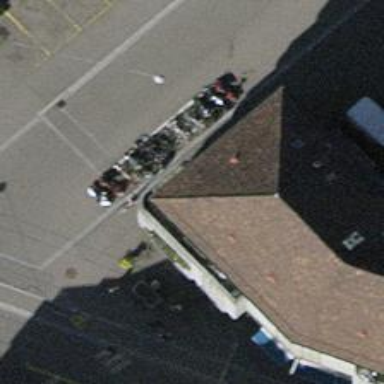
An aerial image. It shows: Bicycle parking area with bollards.